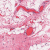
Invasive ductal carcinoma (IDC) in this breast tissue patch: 0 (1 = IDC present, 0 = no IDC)